Question: I am trying to update an app that was rejected for a Crash. I am using Xcode 6 GM release. I have 2 problems:
1) I cannot find the "ready to upload binary" option in the new interface (is this no longer needed?)
1) solved no longer need to set "ready to upload binary" per comments below
2) When I submit the build I receive this error: 'No software found with apple_id at SoftwareAssets'

Thanks for the assistance.
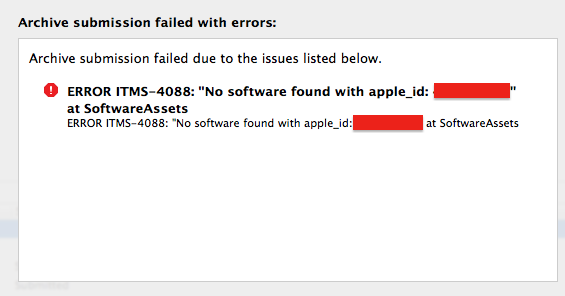
Answer: I don't know if it's the new intended behaviour or just a bug. But for me uploading only worked when i was registered as a apple developer AND itunesconnect User with the same AppleId.
This Answer <URL> of Chris helped me, but unfortunately didn't do the whole trick.
I'm a member of different Developer Teams with my single AppleId. Uploading apps only worked for me to the team where i was registered in itunesconnect with the same appleId (Unfortunately you can be a member of different developer teams, but only be a single itunesconnect user with one apple id). Adding the different itunesconnect accounts as described in the linked answer didn't work for me.
So i created a new apple id and added it as a developer and as an itunesconnect user, then everything worked smoothly.